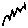
Label: zigzag